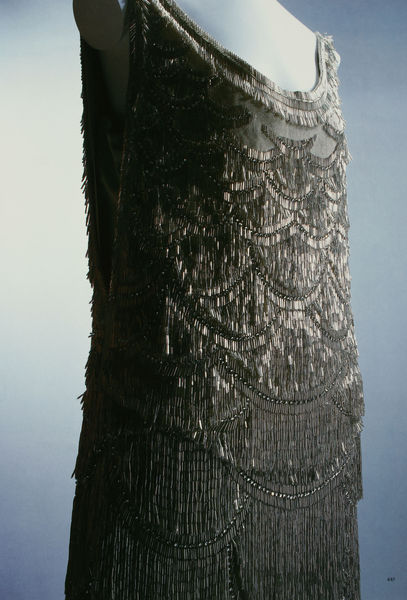
Titel: Abendkleid
Künstler: Charles Frederick Worth
Standort: Kyoto (Japan)
Institution: Kyoto Costume Institute
Schlagwörter: blau, körper, gelb, grün, ausschnitt, grau, hintergrund, kleid, schmuck, schwarz, tuch, beige, mode, alt, kleidung, silber, bestickt, fransen, gold, stickerei, stoff, dekollete, perlen, japan, modell, modern, bordüre, detail, glanz, abendkleid, foto, fotografie, bögen, glitzer, torso, puppe, photo, golden, fotographie, träger, decoltee, ärmellos, pailetten, modedesign, kyoto, pailletten, graui, jahrzehnt, cocktailkleid, frauenkleid, palietten, dekolete, dekolette, 1920, 20er, paillete, perlenbesticktes kleid, bestikt